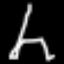
Label: The Eiffel Tower